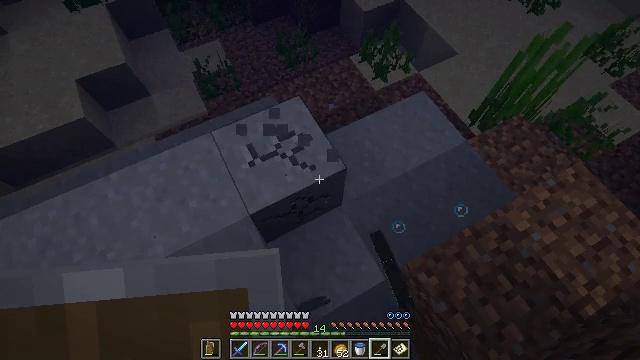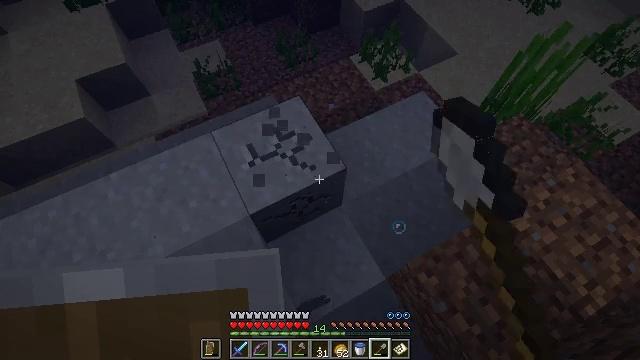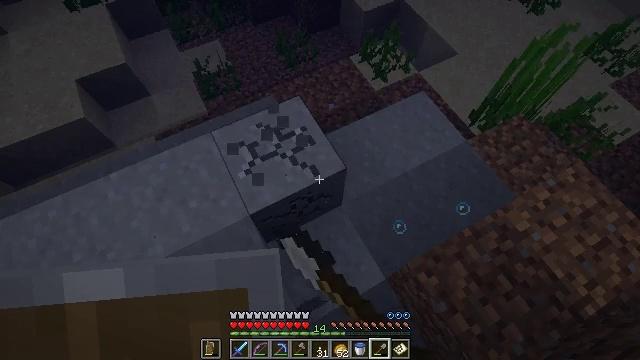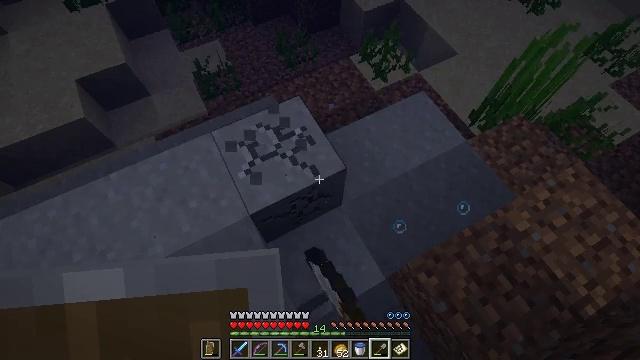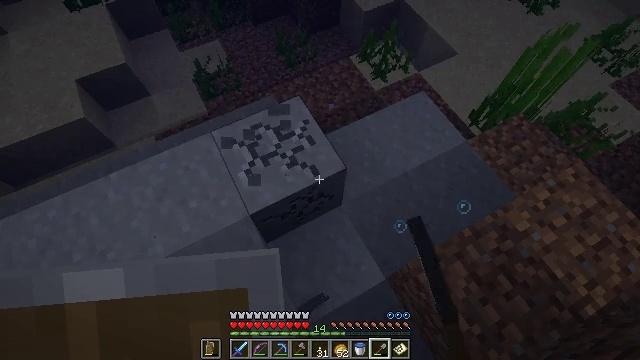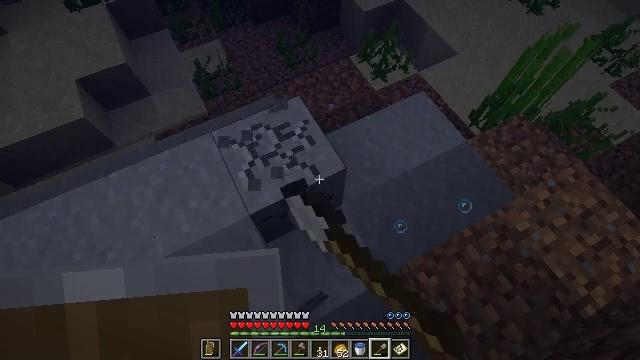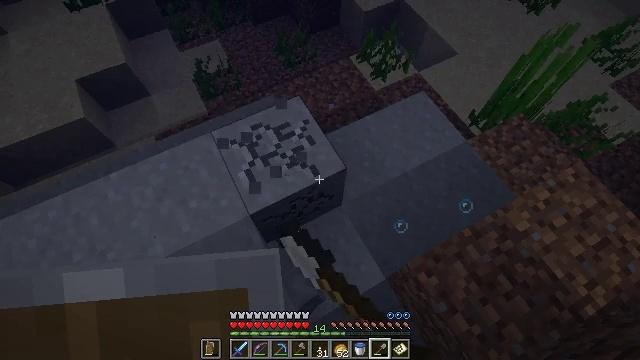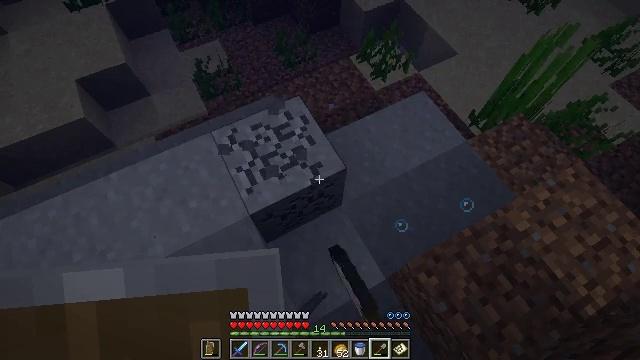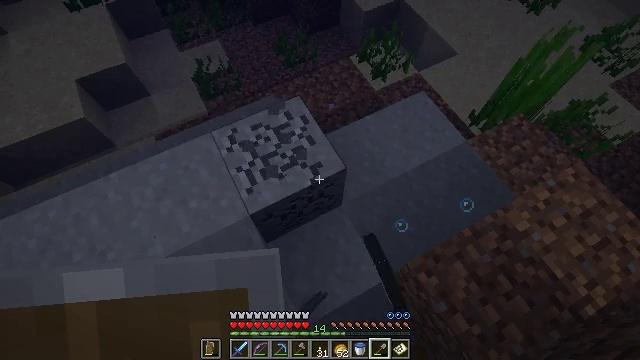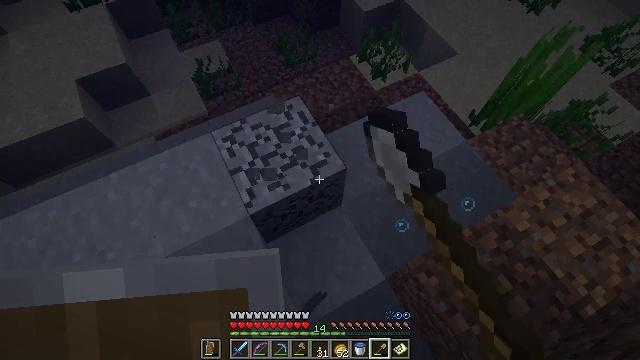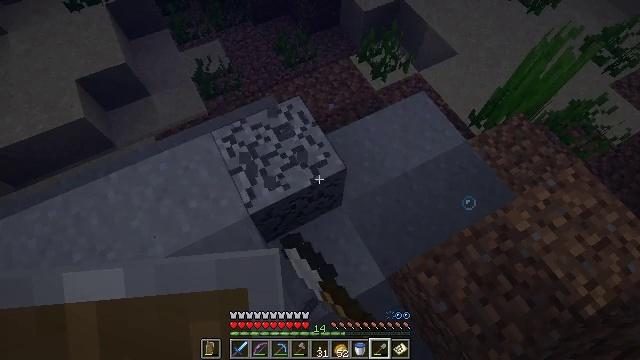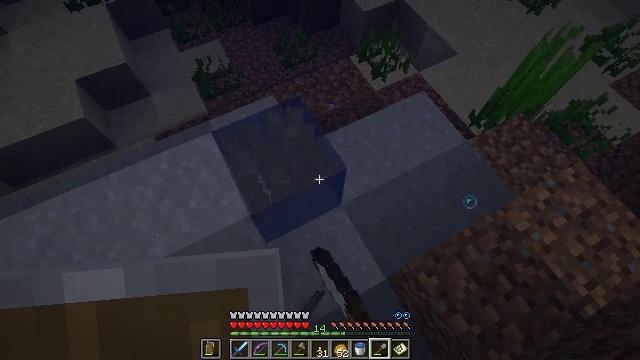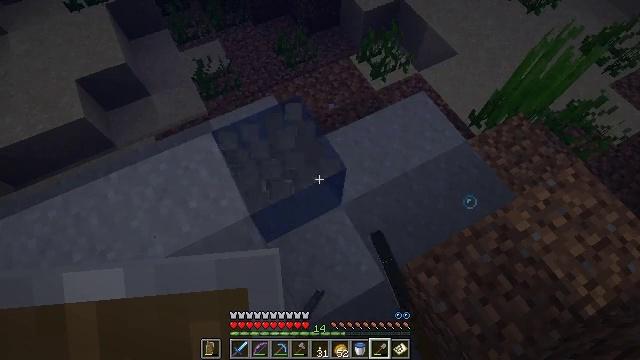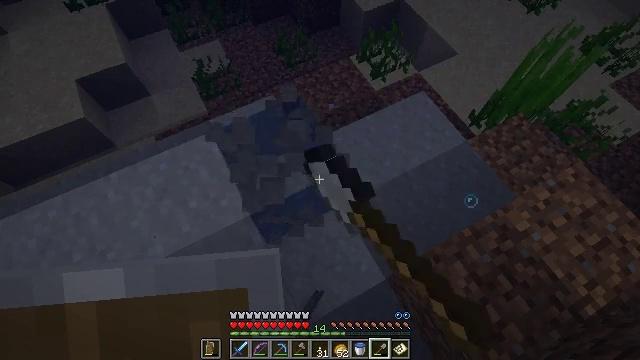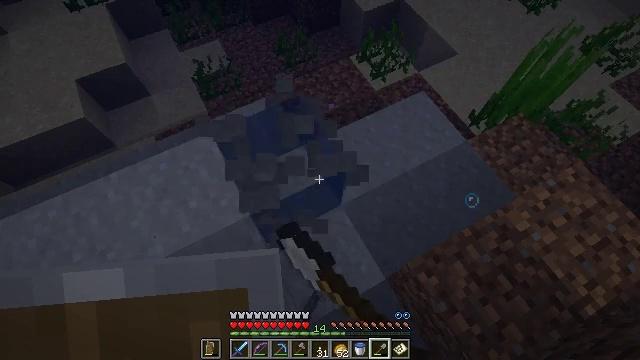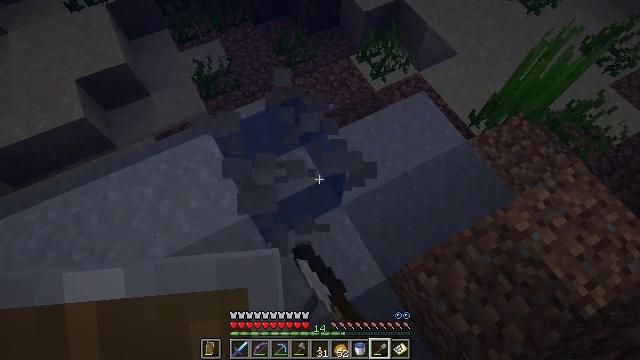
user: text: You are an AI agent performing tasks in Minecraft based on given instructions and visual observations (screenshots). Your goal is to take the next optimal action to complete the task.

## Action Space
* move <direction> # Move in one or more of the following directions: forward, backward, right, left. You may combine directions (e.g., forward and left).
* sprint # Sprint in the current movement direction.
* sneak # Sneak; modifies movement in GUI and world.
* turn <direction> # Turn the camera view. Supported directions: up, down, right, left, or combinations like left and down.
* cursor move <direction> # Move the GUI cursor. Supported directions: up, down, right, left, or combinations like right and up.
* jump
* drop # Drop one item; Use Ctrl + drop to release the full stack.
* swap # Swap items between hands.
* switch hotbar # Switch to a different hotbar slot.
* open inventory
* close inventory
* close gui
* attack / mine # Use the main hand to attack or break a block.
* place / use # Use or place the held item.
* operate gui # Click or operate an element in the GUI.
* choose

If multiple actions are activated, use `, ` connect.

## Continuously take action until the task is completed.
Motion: motion action
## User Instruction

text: Break the clay block to collect it.
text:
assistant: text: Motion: attack / mine
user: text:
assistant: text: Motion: attack / mine
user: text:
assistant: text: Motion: attack / mine
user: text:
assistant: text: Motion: attack / mine
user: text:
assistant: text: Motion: attack / mine
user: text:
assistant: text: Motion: attack / mine
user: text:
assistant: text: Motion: attack / mine
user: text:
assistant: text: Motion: attack / mine
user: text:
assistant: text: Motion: attack / mine
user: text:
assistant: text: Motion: attack / mine
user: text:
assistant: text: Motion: attack / mine
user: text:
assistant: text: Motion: attack / mine
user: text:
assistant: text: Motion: attack / mine
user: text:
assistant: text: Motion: attack / mine
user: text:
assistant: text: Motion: attack / mine
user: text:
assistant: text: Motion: attack / mine
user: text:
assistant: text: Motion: attack / mine
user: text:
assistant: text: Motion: jump
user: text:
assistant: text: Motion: jump
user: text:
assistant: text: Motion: jump
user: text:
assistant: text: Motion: jump
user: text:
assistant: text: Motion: jump
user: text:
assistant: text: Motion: jump
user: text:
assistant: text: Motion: jump
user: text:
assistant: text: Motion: jump
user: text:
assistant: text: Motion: jump
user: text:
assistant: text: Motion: turn left and up, jump
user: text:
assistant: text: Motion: turn left and up, jump
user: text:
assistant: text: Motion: turn left and up, jump
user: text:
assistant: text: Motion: jump